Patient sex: F
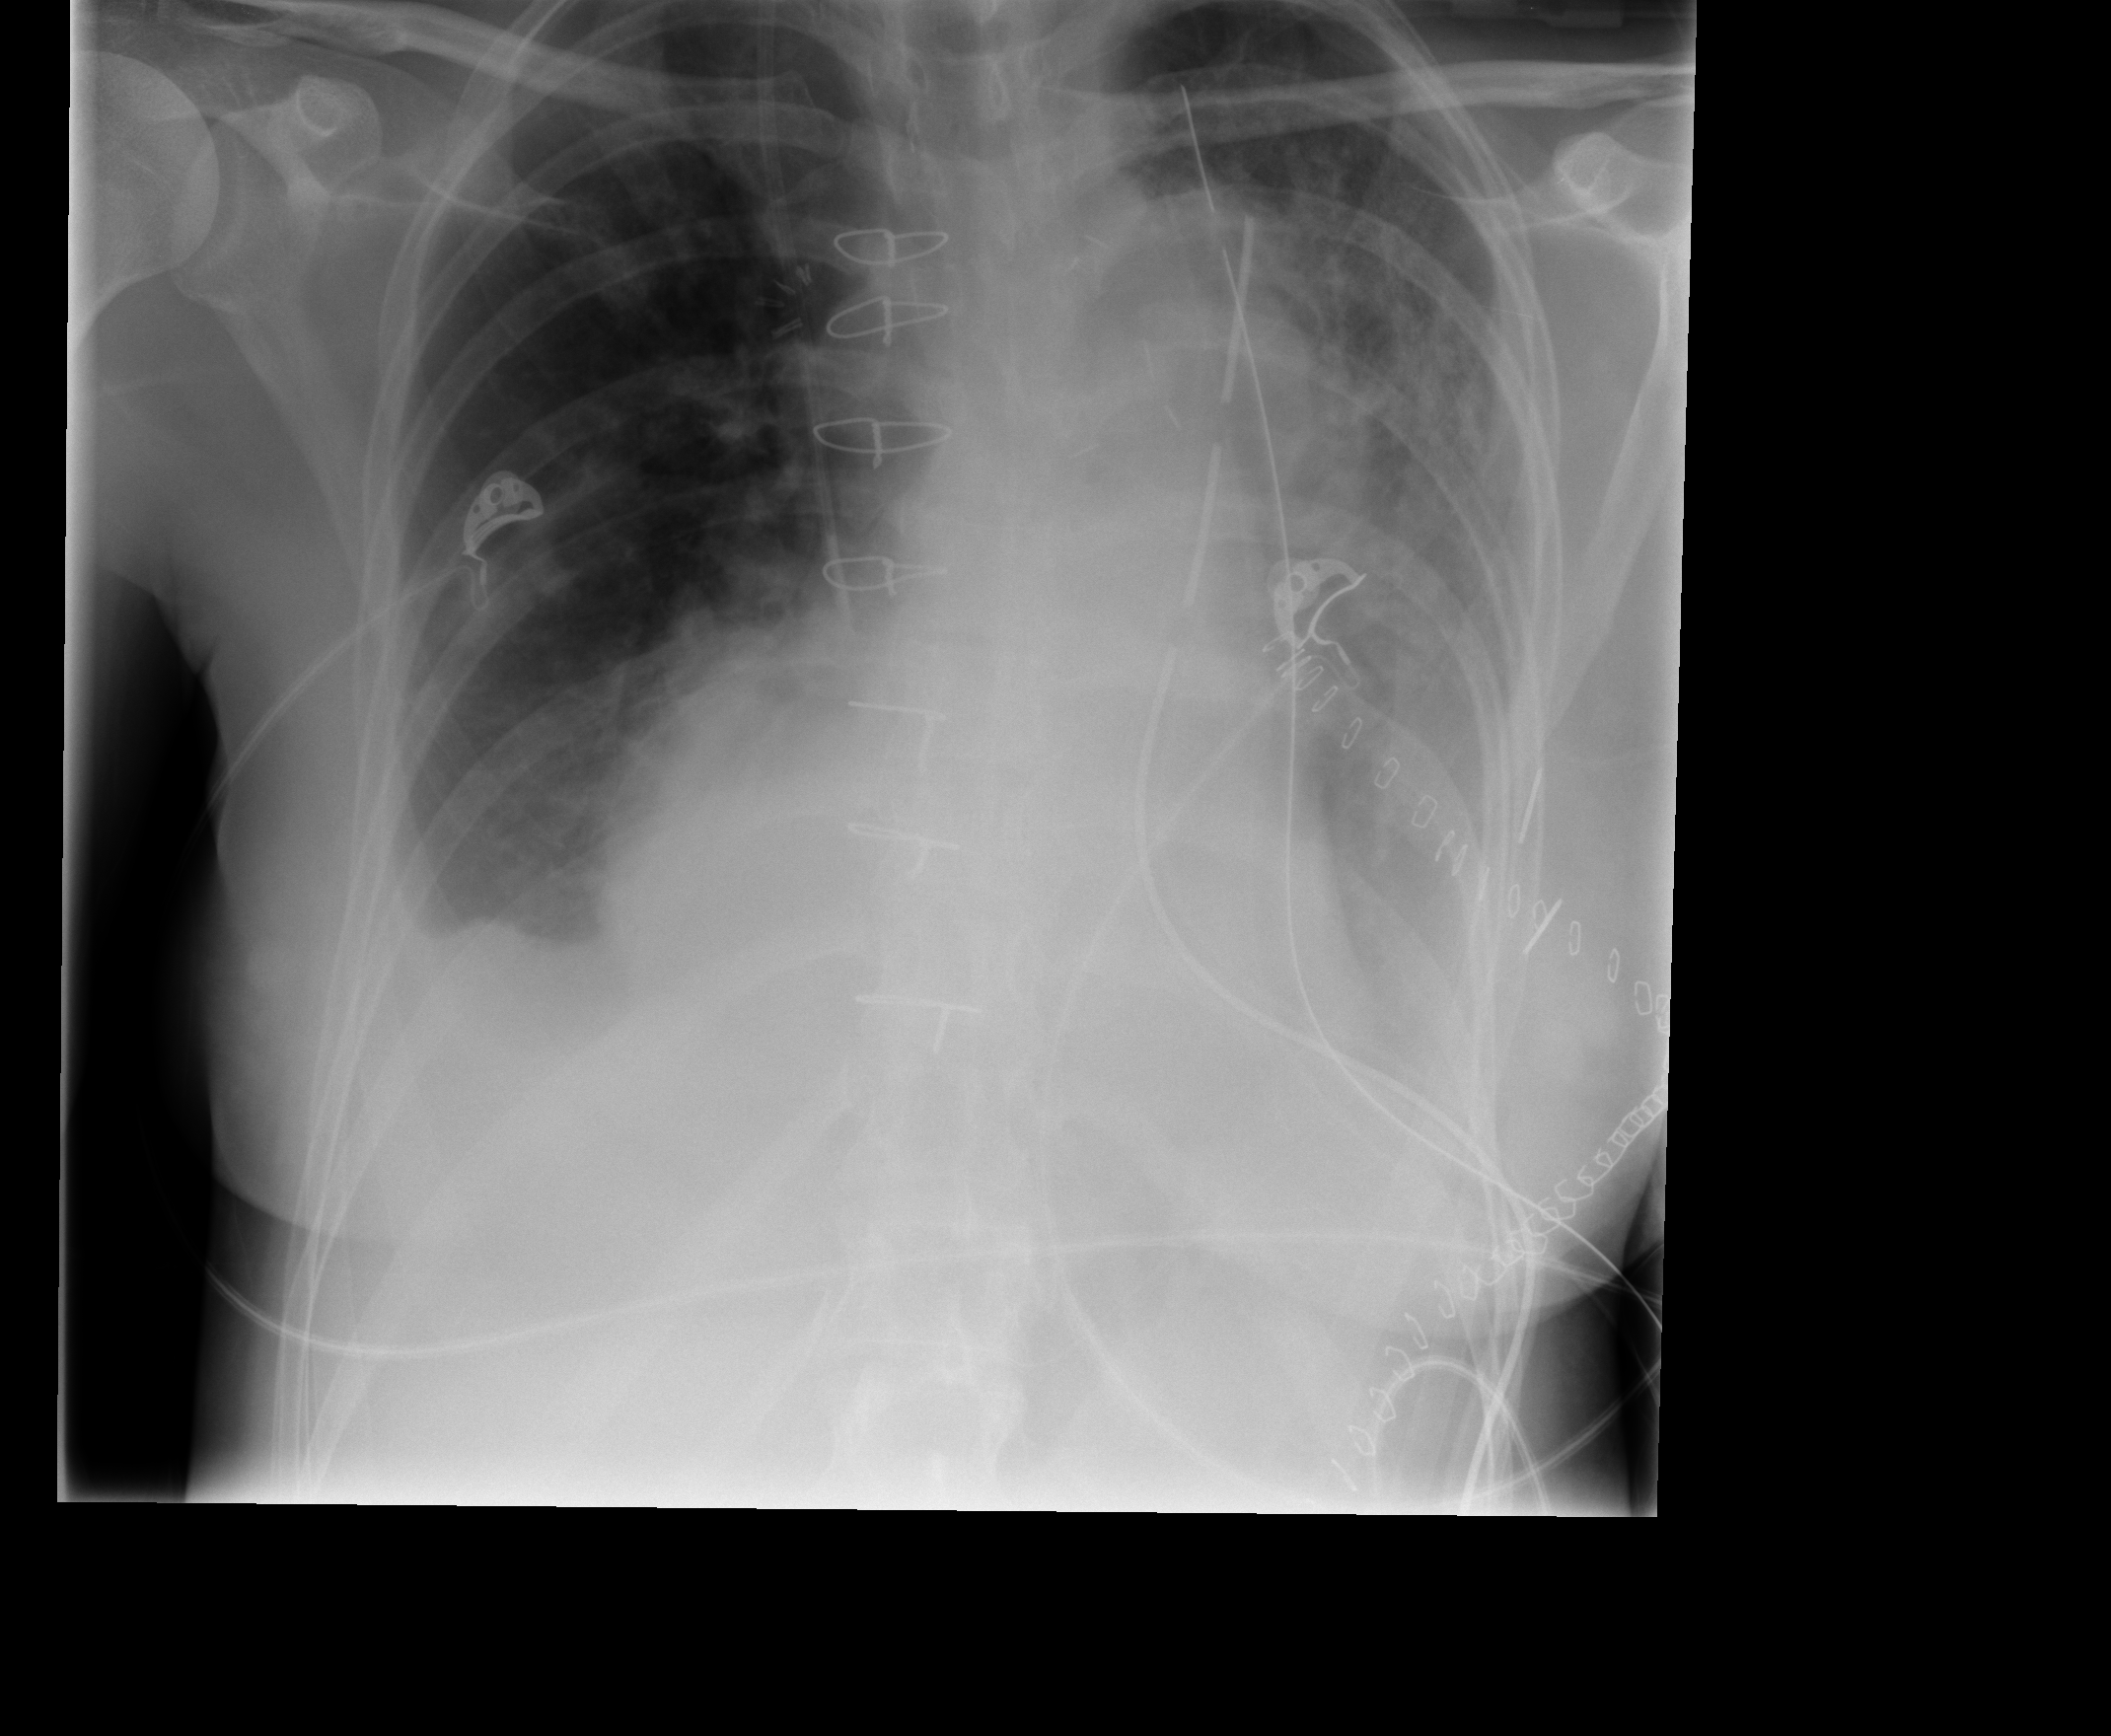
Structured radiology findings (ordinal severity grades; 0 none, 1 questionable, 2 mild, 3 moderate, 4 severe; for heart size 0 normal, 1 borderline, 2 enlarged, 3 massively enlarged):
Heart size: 1
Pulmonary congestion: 1
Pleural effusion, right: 2
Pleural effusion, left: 3
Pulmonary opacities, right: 0
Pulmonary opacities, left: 0
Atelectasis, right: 2
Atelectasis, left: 2